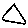
Label: triangle